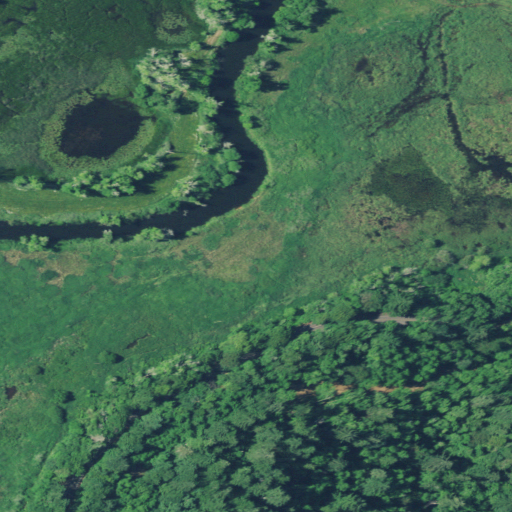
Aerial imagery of valley in Oregon named Ash Valley containing pasture, woody wetlands, herbaceous wetlands, mixed forest, open development, evergreen forest, and shrub